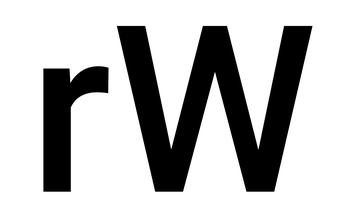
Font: Roboto_Medium